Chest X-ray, PA view. Patient: 21 years old, sex M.
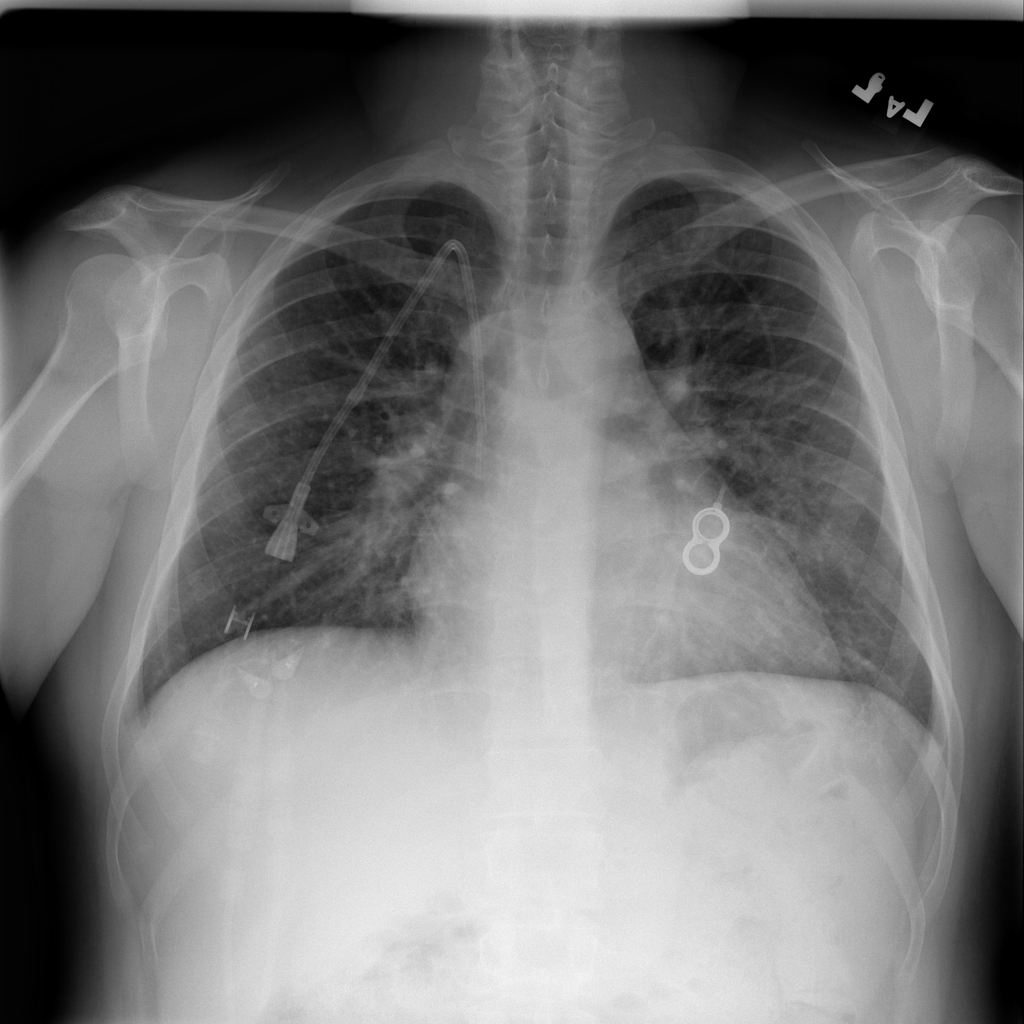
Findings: No Finding